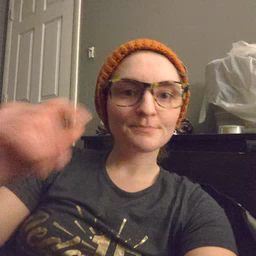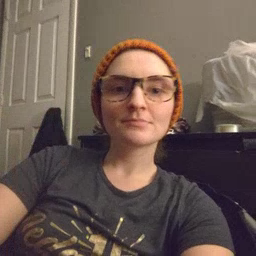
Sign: every